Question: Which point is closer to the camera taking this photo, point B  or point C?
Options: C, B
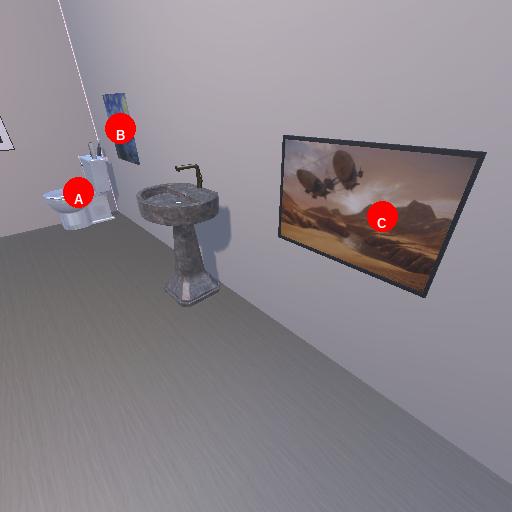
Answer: C